【题型】填空题　【知识点】解析几何　【难度】easy
直线 \( l \) 与椭圆 \( \dfrac{x^2}{3} + \dfrac{y^2}{2} = 1 \) 交于 \( A \)、\( B \) 两点，\( F \) 为椭圆左焦点. 则 \( \triangle ABF \) 周长最大值是 \underline{\qquad}.
【解答】
\noindent
【答案】\( 4\sqrt{3} \)

\vspace{0.8em}
\noindent
【分析】根据椭圆定义即可结合三点共线求解.

\vspace{0.8em}
\noindent
【详解】由题意可得 \( a = \sqrt{3} \)，

\noindent
记椭圆右焦点为 \( F' \)，则 \( \triangle ABF \) 周长
\[
\begin{aligned}
&= |AB| + |AF| + |BF| \\
&= |AB| + 2a - |AF'| + 2a - |BF'| \\
&= 4a - \left(|AF'| + |BF'| - |AB|\right) \\
&\leq 4a = 4\sqrt{3}
\end{aligned}
\]

\noindent
当且仅当直线 \( l \) 经过右焦点（不经过左焦点）时取得等号.

\noindent
故答案为：\( 4\sqrt{3} \)

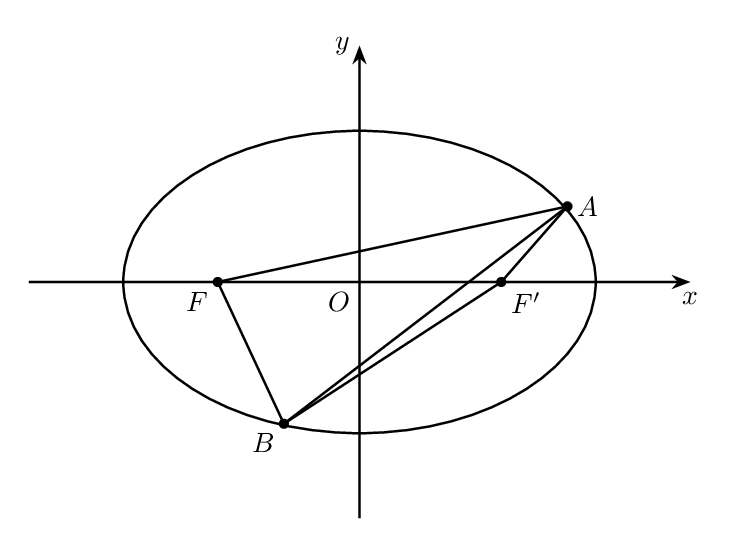